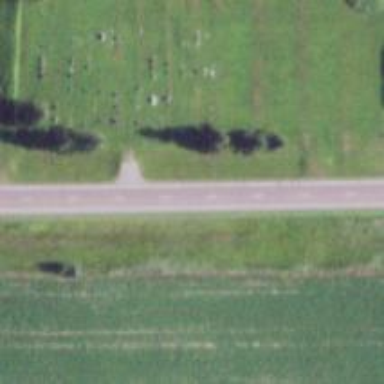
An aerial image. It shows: Cemetery.